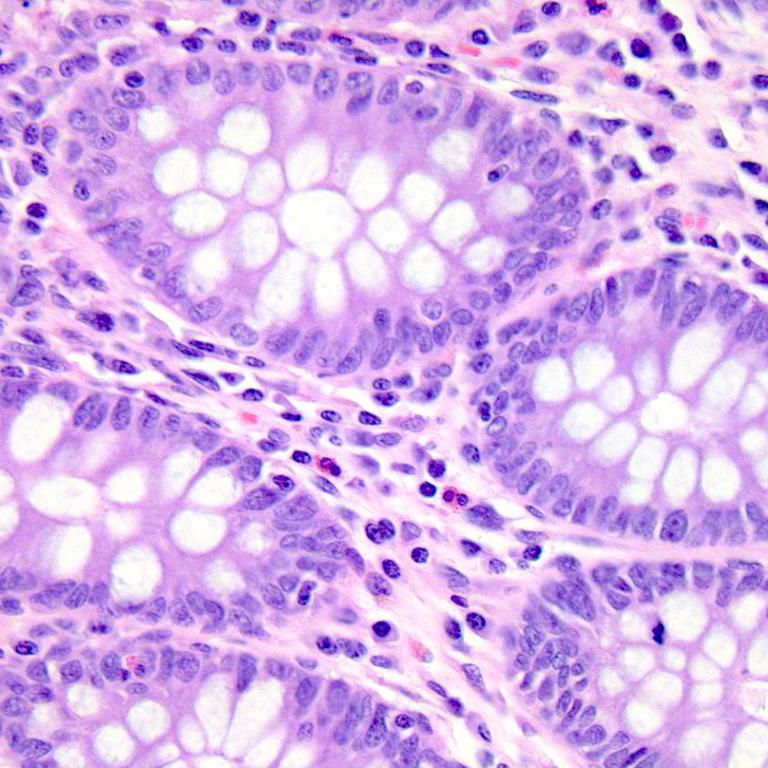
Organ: colon
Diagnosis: benign